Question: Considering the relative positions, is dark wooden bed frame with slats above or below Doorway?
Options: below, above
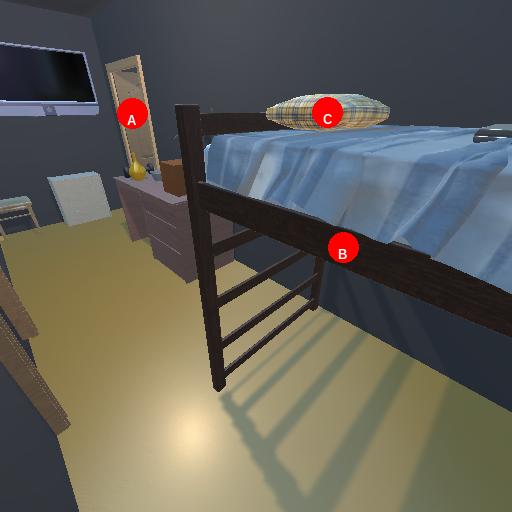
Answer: below